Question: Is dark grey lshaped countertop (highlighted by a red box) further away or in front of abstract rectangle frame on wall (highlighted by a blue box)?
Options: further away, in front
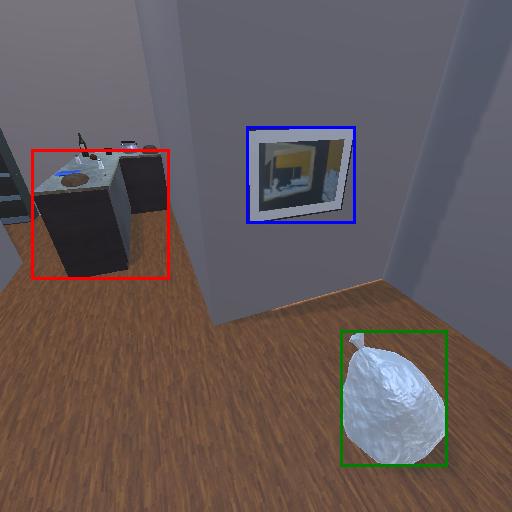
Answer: further away